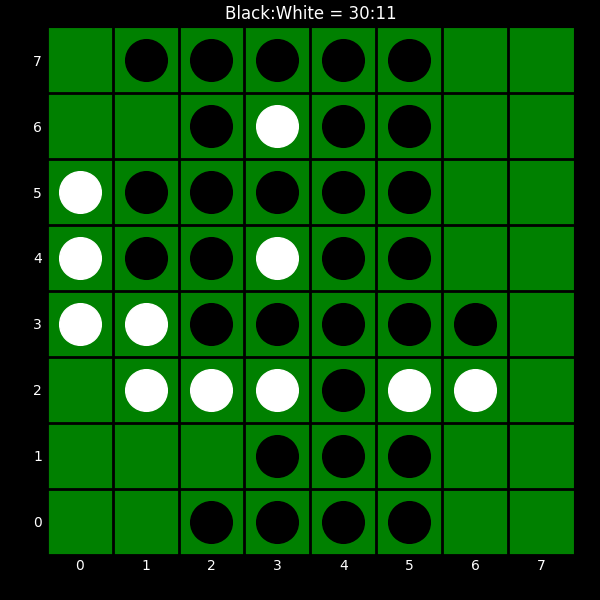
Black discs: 30
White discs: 11